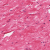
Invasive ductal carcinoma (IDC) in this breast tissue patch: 0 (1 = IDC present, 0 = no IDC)